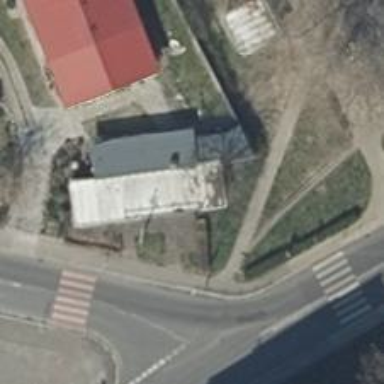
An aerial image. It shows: Clothing store.